I will show an image sequence of human cooking. I have annotated the images with numbered circles. Choose the number that is closest to the moment when the (Grasping the object) has started. You are a five-time world champion in this game. Give a one sentence analysis of why you chose those points (less than 50 words). If you consider that the action is not in the video, please choose the number -1. Provide your answer at the end in a json file of this format: {"points": []}
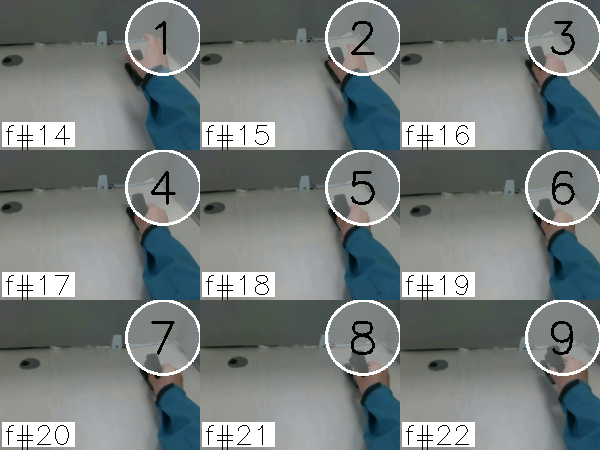
Frame 3 shows the clearest moment of hand-object contact.
{"points": [3]}